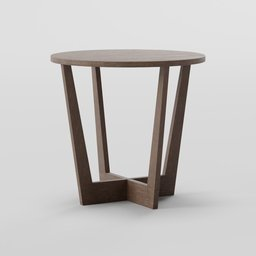
Label: furniture